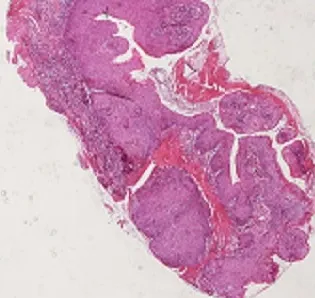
Histological aspect of the lesion:. Exophytic, and ,endophytic marked acanthosis, and ,hyperkeratosis (H&E, low magnification).
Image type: pathology (h&e)